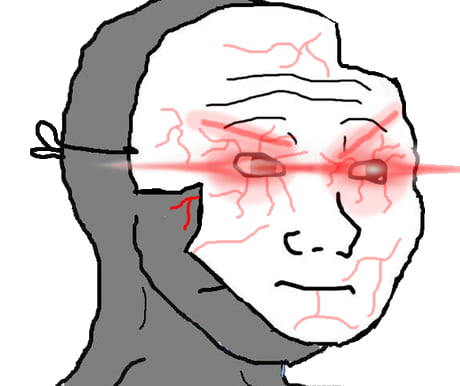
Label: 5_NPC